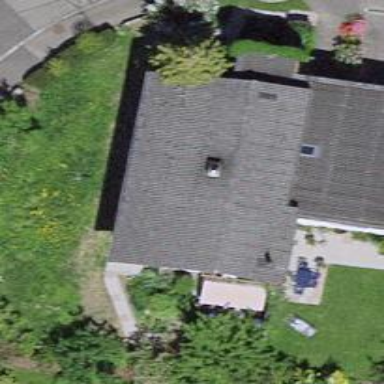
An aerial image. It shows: Simple house.